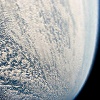
Label: cloud